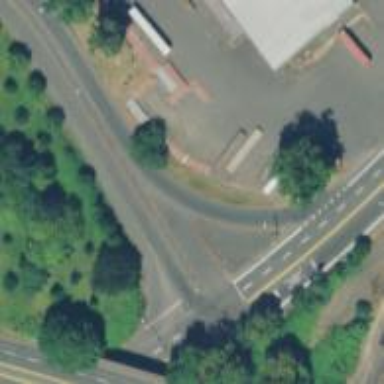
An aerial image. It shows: Secondary link road with asphalt surface.